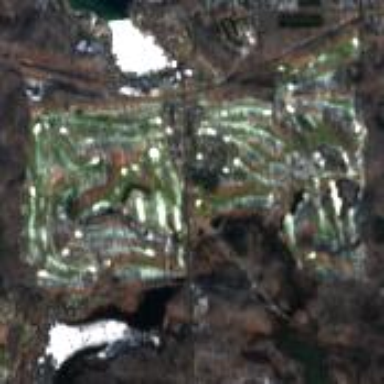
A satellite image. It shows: Golf course surrounded by greenery.